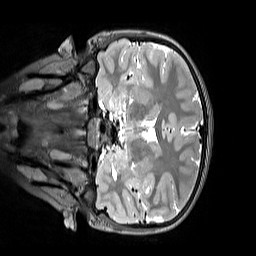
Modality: T2w
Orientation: coronal
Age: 12
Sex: female
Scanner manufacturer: siemens
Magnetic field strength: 3 T
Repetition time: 3.2 s
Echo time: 0.408 s